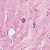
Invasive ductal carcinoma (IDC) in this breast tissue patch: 0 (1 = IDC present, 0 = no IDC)